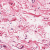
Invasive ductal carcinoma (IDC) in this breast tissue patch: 0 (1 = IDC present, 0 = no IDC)